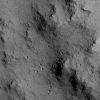
Atmospheric dust classification: not_dusty